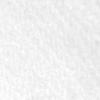
Label: no_change